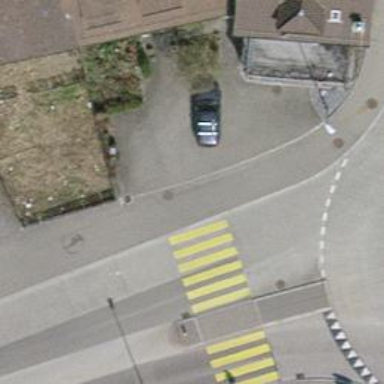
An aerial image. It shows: Kerb serving as barrier.